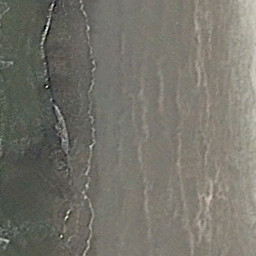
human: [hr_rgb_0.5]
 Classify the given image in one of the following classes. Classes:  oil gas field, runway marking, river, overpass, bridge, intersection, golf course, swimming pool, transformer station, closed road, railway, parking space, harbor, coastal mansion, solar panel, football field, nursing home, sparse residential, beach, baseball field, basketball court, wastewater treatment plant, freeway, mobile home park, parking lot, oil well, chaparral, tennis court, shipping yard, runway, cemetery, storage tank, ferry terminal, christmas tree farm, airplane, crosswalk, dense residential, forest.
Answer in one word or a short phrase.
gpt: beach